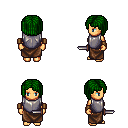
a pixel art fantasy rpg character, female body template, human, tanned skin, steel chest armor, robe skirt, green pageboy hairstyle, leather bracers, dagger, four views (front, back, left, right), 2x2 character sprite sheet, small pixel art, hard edges, no anti-aliasing